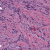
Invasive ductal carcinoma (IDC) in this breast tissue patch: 1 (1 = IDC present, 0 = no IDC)